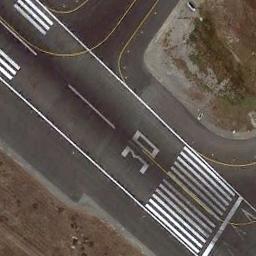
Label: runway